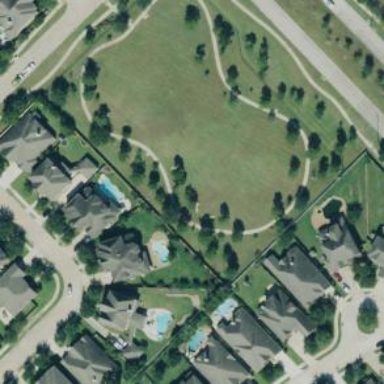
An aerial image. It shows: Dog park for leisure land.